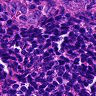
Metastatic tissue present: no